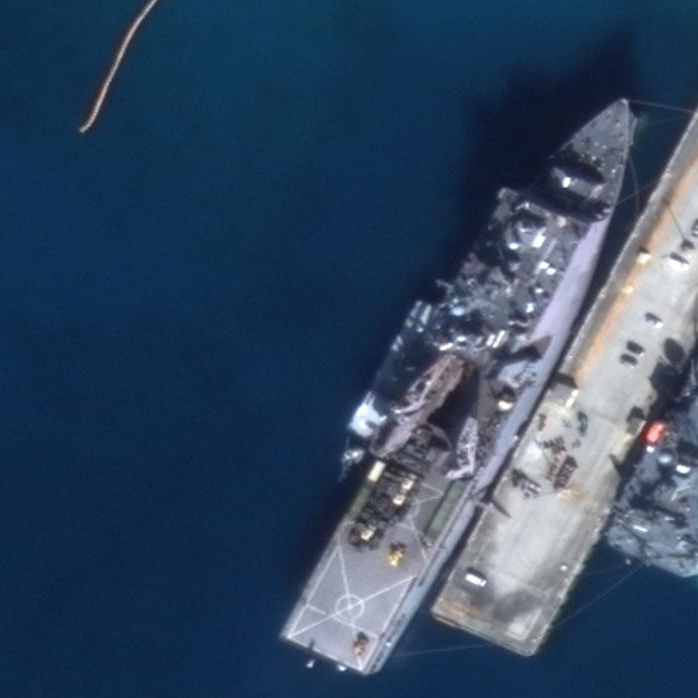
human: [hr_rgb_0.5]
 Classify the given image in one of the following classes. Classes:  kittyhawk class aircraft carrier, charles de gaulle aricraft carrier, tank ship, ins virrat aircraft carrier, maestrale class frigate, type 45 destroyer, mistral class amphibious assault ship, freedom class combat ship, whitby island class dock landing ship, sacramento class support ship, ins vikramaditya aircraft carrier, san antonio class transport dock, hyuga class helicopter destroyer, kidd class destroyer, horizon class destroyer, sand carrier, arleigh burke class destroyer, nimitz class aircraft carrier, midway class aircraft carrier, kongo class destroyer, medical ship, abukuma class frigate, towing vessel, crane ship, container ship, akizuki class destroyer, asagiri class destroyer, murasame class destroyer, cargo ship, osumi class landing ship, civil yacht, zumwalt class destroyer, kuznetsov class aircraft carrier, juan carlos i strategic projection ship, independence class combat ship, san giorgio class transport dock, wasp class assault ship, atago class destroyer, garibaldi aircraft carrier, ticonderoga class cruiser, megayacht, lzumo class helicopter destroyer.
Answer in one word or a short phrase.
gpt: Whitby Island class dock landing ship